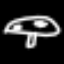
Label: mushroom